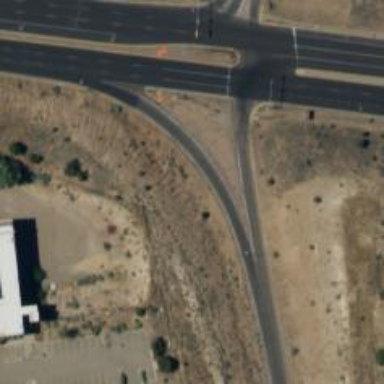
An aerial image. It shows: Primary link highway with asphalt surface.